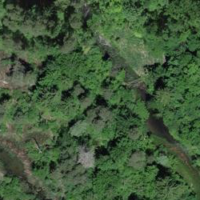
EUNIS habitat code: 41
Species observed at this site:
Aruncus dioicus